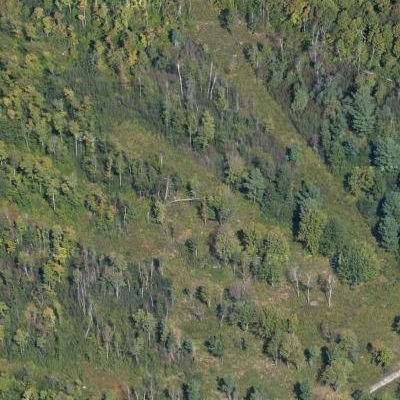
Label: eForest